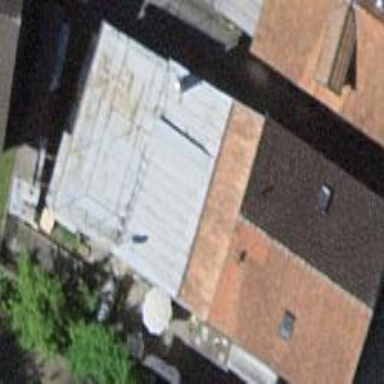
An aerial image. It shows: Gabled roofed house.